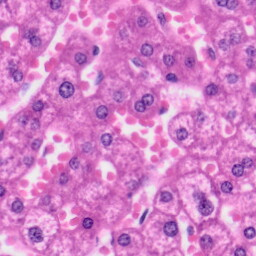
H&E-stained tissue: Liver